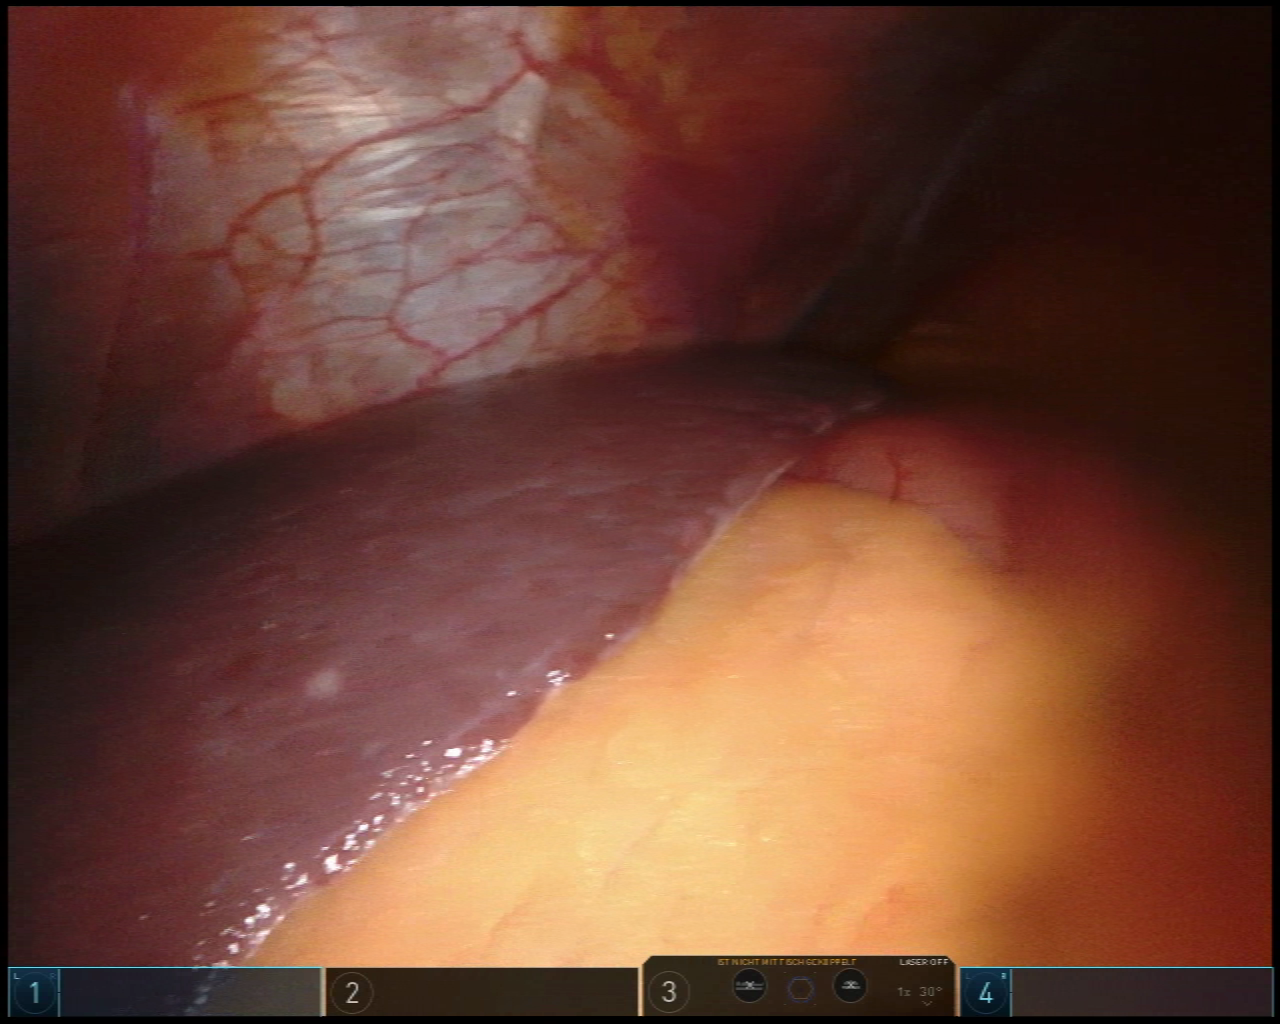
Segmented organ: stomach
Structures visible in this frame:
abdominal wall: yes
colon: no
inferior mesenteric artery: no
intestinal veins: no
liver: yes
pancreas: no
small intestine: no
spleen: no
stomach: yes
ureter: no
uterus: no
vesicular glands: no